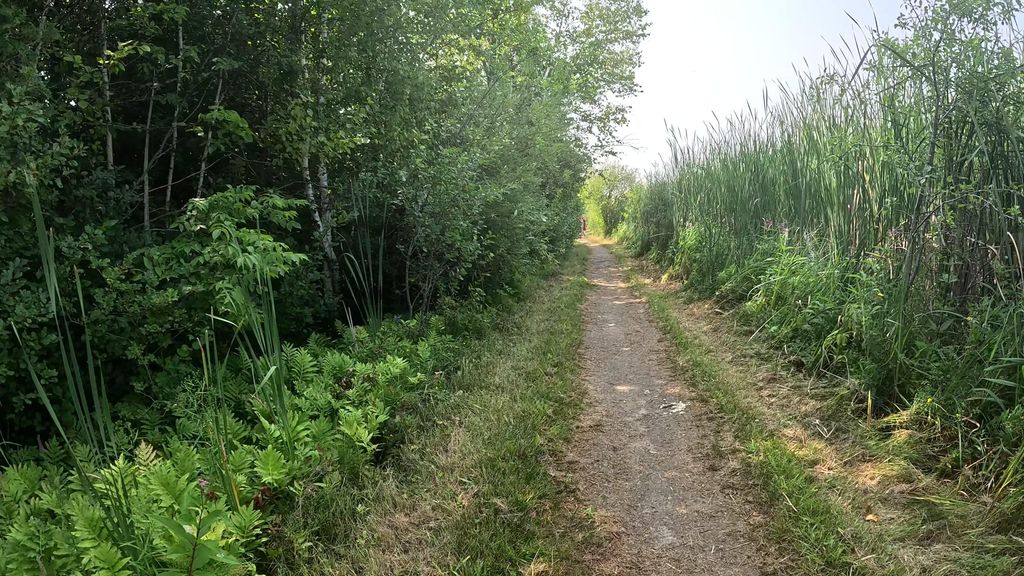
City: ottawa-gatineau